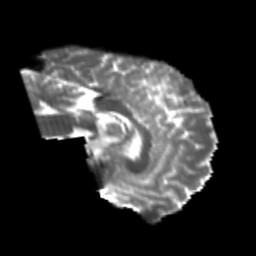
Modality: T2w
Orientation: sagittal
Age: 22
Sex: male
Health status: healthy
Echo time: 0.074 s